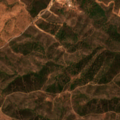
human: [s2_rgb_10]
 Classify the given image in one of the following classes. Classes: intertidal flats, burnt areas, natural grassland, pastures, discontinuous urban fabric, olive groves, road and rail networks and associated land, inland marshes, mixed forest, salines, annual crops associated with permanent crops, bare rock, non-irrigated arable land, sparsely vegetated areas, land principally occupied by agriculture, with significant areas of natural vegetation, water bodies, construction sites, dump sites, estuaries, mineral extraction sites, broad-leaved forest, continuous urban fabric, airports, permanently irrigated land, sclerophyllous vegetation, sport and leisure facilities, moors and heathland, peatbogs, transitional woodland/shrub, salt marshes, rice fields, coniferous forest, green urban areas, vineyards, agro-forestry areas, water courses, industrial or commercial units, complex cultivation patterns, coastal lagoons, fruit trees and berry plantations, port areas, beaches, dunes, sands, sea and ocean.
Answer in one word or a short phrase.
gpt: broad-leaved forest, sclerophyllous vegetation, transitional woodland/shrub